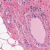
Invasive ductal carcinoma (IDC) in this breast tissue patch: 0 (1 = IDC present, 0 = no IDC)